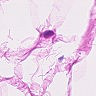
Metastatic tissue present: no